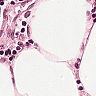
Metastatic tissue present: no